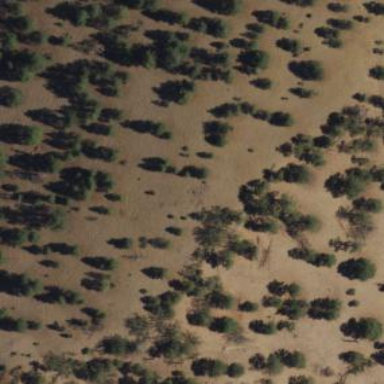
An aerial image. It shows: Area covered in scrub vegetation.